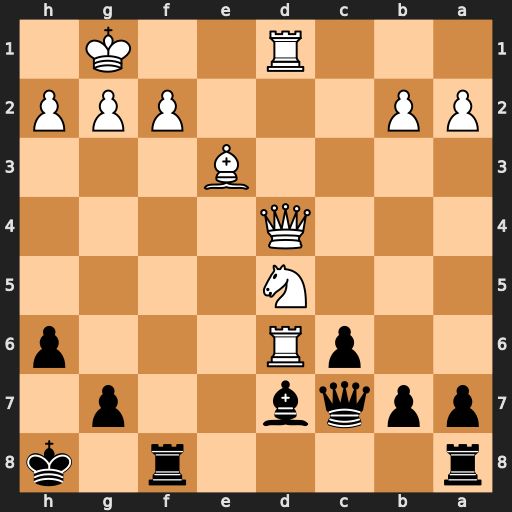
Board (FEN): r4r1k/ppqb2p1/2pR3p/3N4/3Q4/4B3/PP3PPP/3R2K1
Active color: b
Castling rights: -
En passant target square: -
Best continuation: Qxd6 Nc3 Qxd4